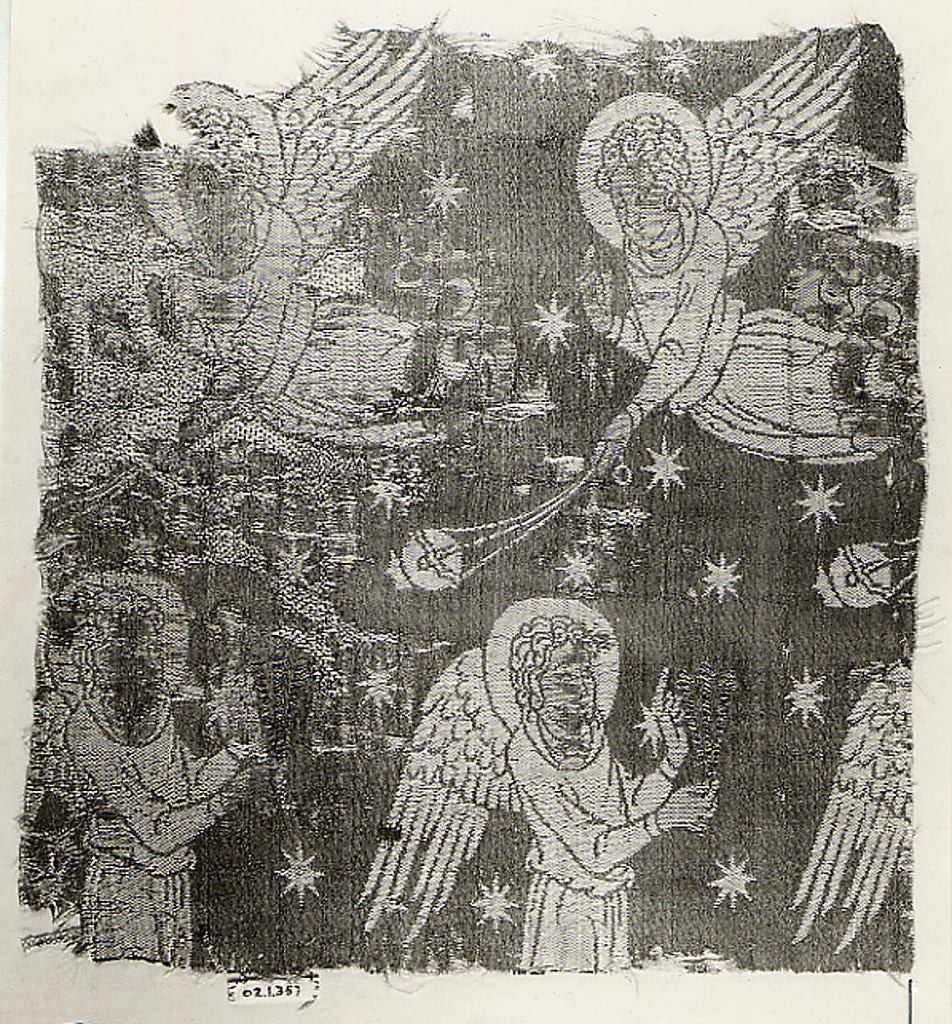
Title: Fragment
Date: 15th century
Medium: silk, metallic threads Technique: two integrated fabric structures, 4&1 satin patterned by plain weave
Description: Top row: flying angels swinging censors. Bottom row: angels holding three nails